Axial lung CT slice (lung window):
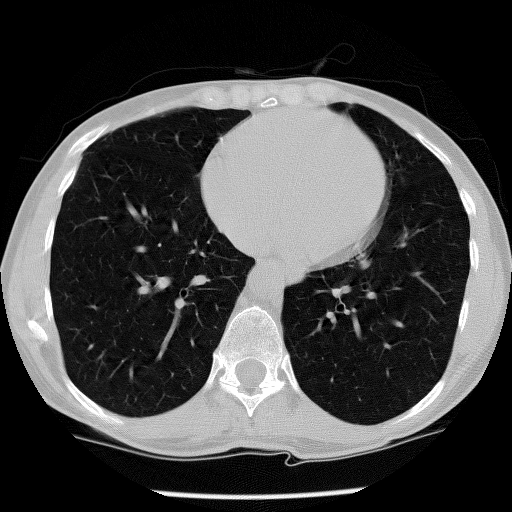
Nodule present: no